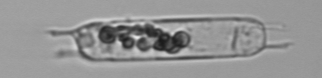
Label: Hemiaulus